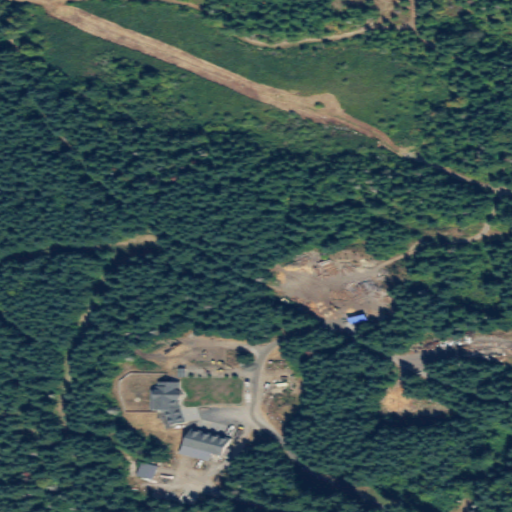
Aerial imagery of plain(s) in Washington named Ruth Prairie containing evergreen forest, woody wetlands, grassland, mixed forest, shrub, medium intensity development, and low intensity development